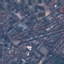
Land use / land cover: Residential